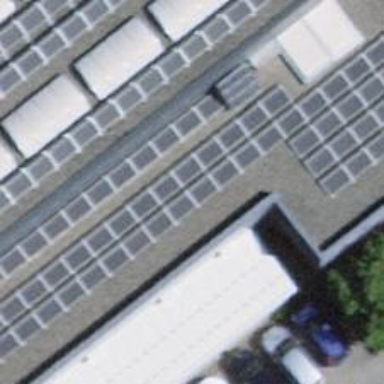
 consisting of solar photovoltaic panels."